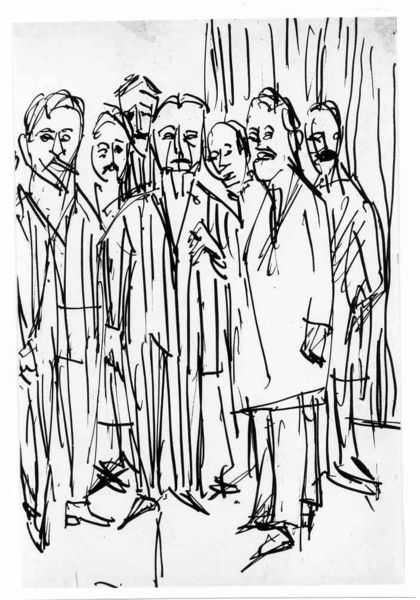
Titel: Kollegium
Künstler: Ernst Ludwig Kirchner
Standort: Karlsruhe
Institution: Staatliche Kunsthalle Karlsruhe
Schlagwörter: crowd, curtain, gathering, men, people, stair, white, black, chat, conversation, face, france, group, hair, meeting, modern, nose, old, portrait, room, talking, wall, woman, looking, print, floor, woodcut, hand, sad, man, head, eyes, feet, male, stand, suit, drawing, paper, black and white, look, coat, mouth, bird, cartoon, coats, daumier, line, sketch, beard, faces, jacket, pen, portraits, suits, abstract, human, arms, ink, draft, vertical, art, board, gazing, pants, pocket, shoes, pencil, draw, lines, stroke, degas, doctor, stare, pen and ink, rough, stripes, picasso, linear, simple, frontal, staring, smoking, pointing, humans, felt, pant, stick, standing, pointy, argument, business, businessmen, males, ties, waiting, gentlemen, strokes, heads, noses, mustache, moustache, points, pain, triangle, mourn, tell, persons, b/w, beards, center, monochrom, grief, crude, seven, dressed, news, company, twentieth century, charicature, discussing, pointy shoes, g, striped, political, line drawing, politician, depressing, mouths, artwork, hasty, thick lines, treee, explain, judge, pointed shoes, collars, jackets, armd, sharpie, politicians, mustaches, judging, speak, educated, felt drawing, guys, piccaso, cluster, mustakes, dpctpr